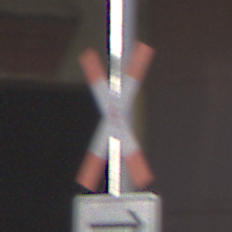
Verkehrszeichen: Andreaskreuz
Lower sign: RichtungsangabeDurchPfeile4
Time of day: MorningAfternoon
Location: Outdoor (Special)
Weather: PartlyCloudy
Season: NotSpecified
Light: Natural